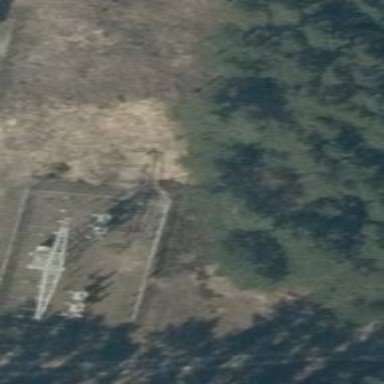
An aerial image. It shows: Outdoor power substation at the transition level.